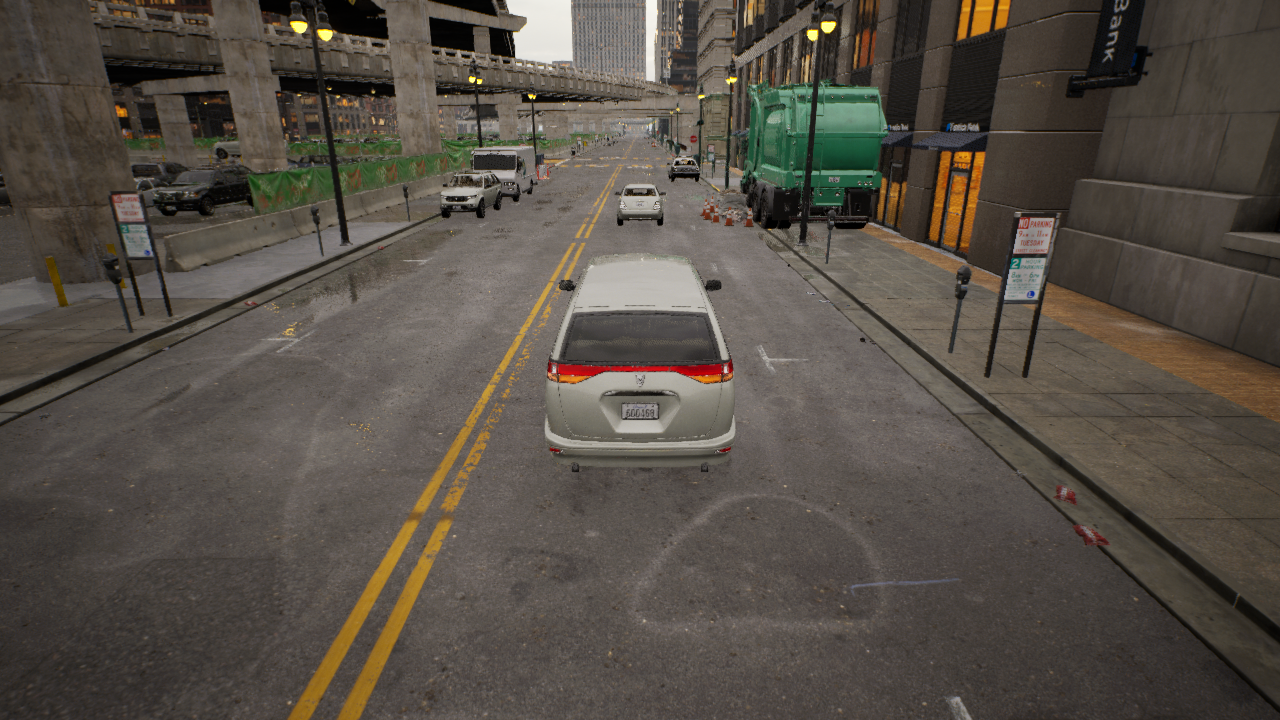
Venue: downtown
Lighting: golden hour
Vehicle rig: minivan